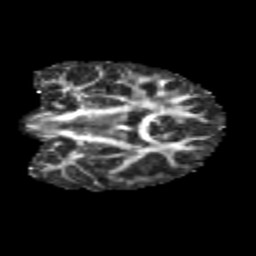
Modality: FA
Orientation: coronal
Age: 9
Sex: female
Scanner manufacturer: siemens
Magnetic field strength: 3 T
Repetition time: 3.8 s
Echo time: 0.07 s